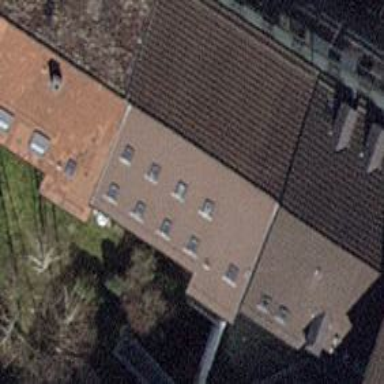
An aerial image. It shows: Office building with gabled roof oriented across the structure.